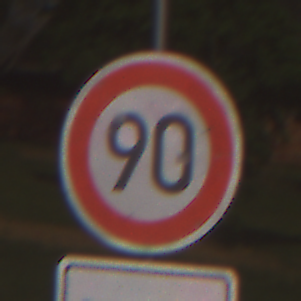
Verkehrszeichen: Geschwindigkeit90
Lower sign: ZeitangabenMitBeschraenkungAufWochentage8
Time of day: Night
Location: Outdoor (Nature)
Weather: Clear
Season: NotSpecified
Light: Natural